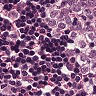
Metastatic tissue present: yes